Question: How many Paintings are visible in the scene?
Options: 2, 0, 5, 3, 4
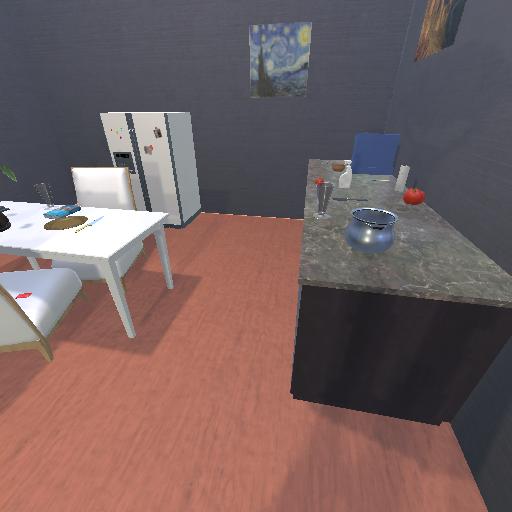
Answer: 2